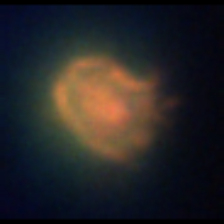
Taxon: Ciliates
Group: Other